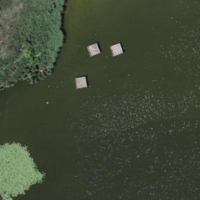
EUNIS habitat code: 14
Species observed at this site:
Corvus corone
Podiceps cristatus
Fulica atra
Anas crecca
Alcedo atthis
Anthus spinoletta
Prunella modularis
Bucephala clangula
Turdus viscivorus
Gallinago gallinago
Chroicocephalus ridibundus
Poecile palustris
Larus michahellis
Cygnus olor
Ardea alba
Erithacus rubecula
Dryocopus martius
Sitta europaea
Panurus biarmicus
Haliaeetus albicilla
Grus grus
Cyanistes caeruleus
Anas platyrhynchos
Troglodytes troglodytes
Aythya ferina
Chloris chloris
Aythya fuligula
Passer domesticus
Fringilla coelebs
Turdus merula
Phalacrocorax carbo
Circus aeruginosus
Spatula clypeata
Mareca strepera
Egretta garzetta
Parus major
Mergus merganser
Sterna hirundo
Anser anser
Numenius phaeopus
Coccothraustes coccothraustes